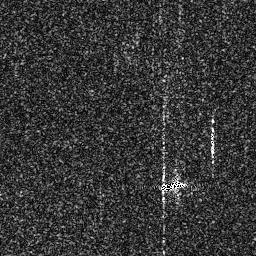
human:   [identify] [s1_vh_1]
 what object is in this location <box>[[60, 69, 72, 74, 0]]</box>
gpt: <ref>1 small ship at the bottom</ref>